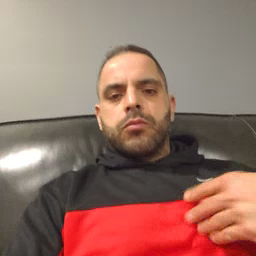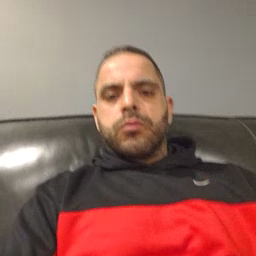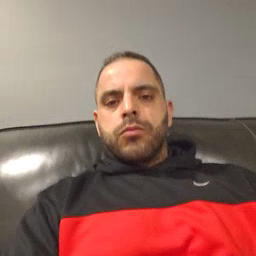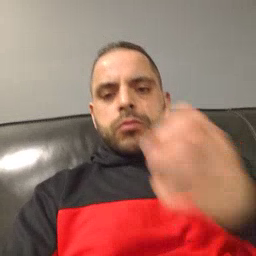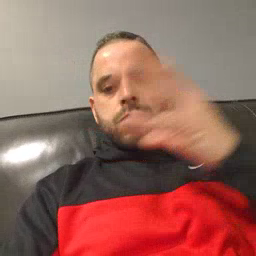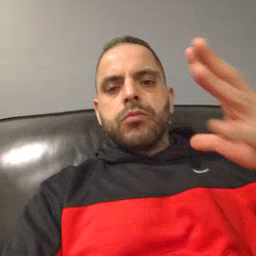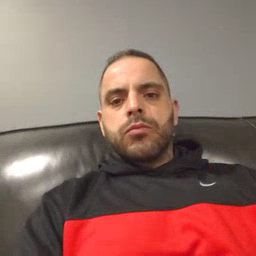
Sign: balloon